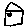
Label: house